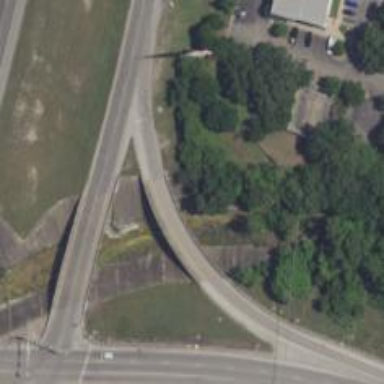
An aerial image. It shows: Trunk_link highway on bridge.